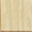
Piece: xx